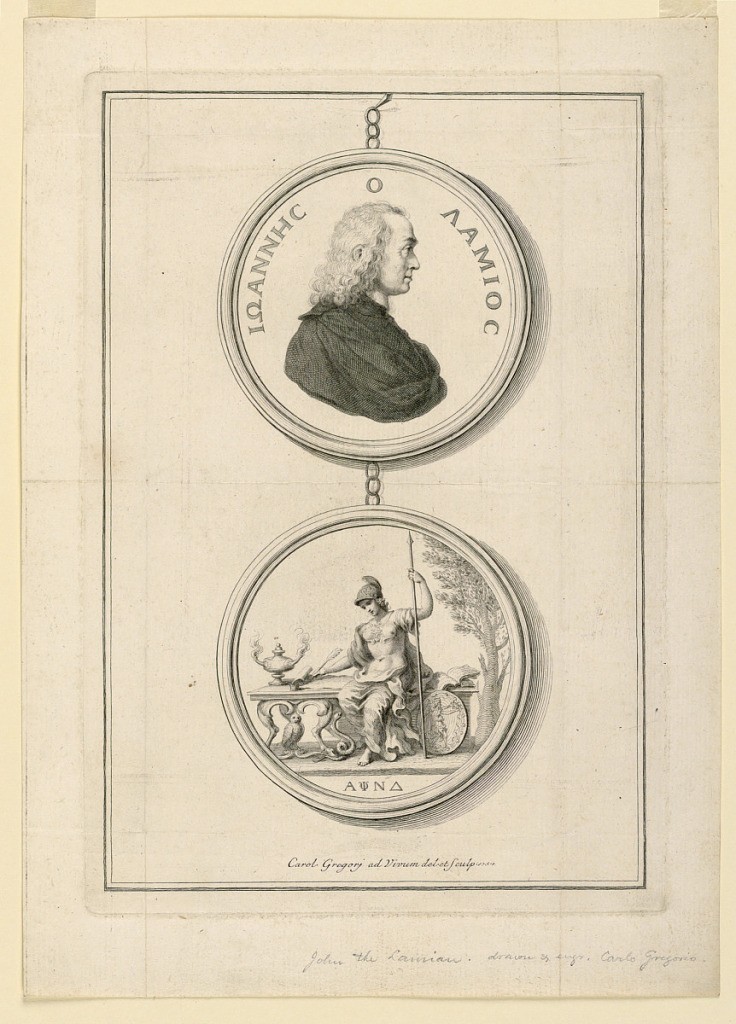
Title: Portrait of John Laurian
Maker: Carlo Gregori, Italian, 1719 - 1759
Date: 1754
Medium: Engraving on paper
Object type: Print
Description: Two sides of a medal: the top side shows a portrait in side view inscribed. Bottom side shows seated Athena writing.